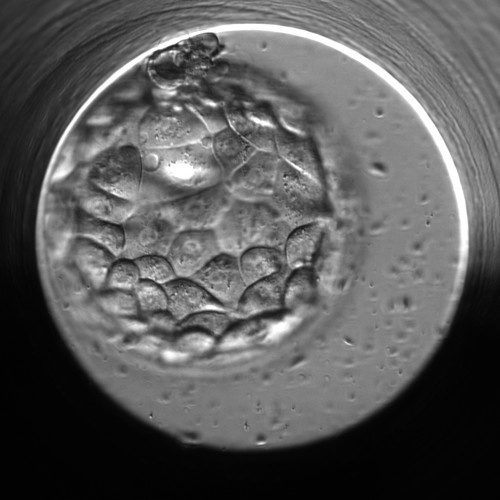
Embryo quality: good